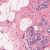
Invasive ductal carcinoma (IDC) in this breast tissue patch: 0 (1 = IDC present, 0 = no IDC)